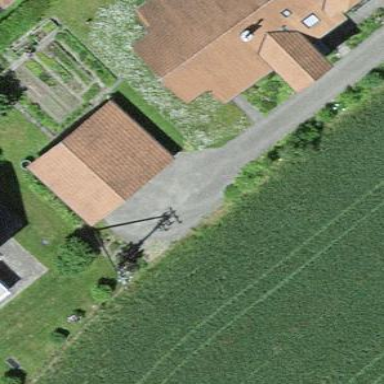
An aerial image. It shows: Garage.